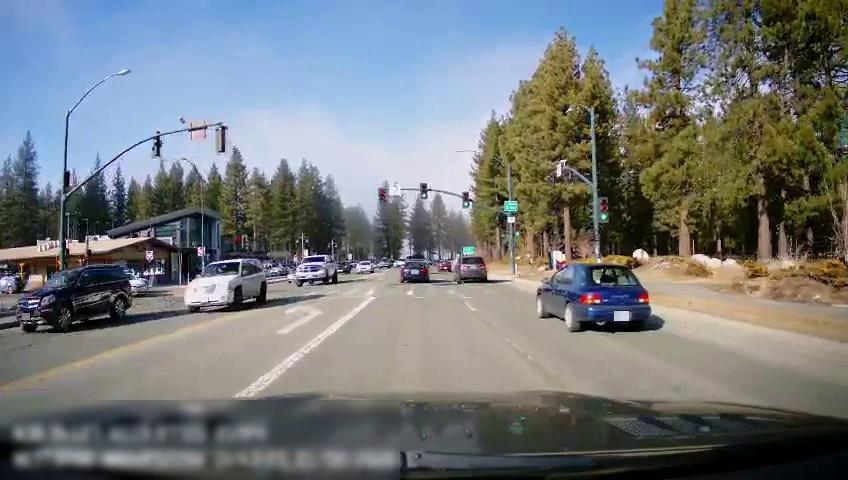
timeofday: Day
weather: Sunny
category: Drivable Space
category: Vehicles | SUV
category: Vehicles | Car
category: Vehicles | Car
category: Vehicles | Car
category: Vehicles | Car
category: Vehicles | Car
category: Vehicles | SUV
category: Vehicles | Truck
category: Vehicles | Truck
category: Vehicles | Car
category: Vehicles | SUV
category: Vehicles | Car
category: Lanes | Opposite Lane
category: Lanes | Current Lane
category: Lanes | Current Lane
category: Traffic | Signs
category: Traffic | Signs
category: Traffic | Lights
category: Traffic | Lights
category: Traffic | Lights
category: Traffic | Lights
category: Traffic | Lights
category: Traffic | Lights
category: Traffic | Lights
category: Traffic | Signs